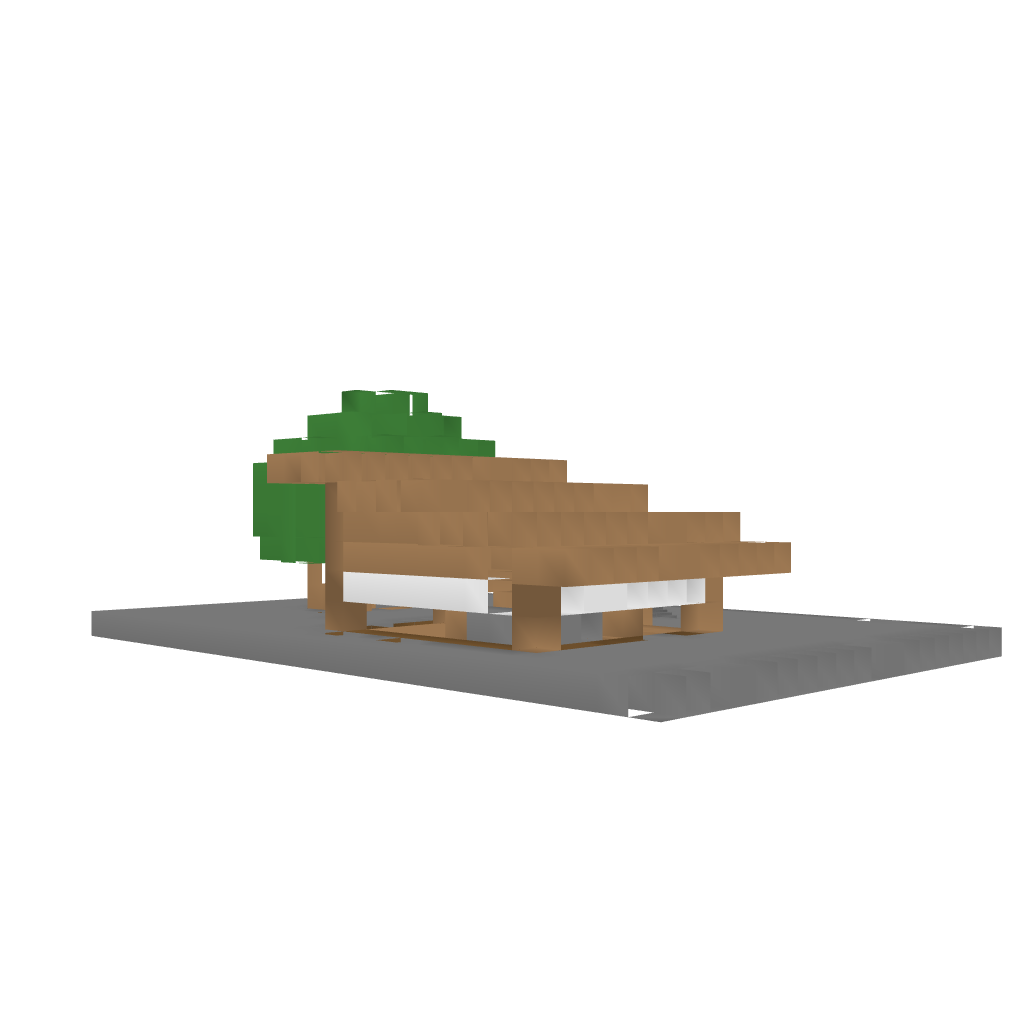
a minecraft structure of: small survival house bad low quality